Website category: auto
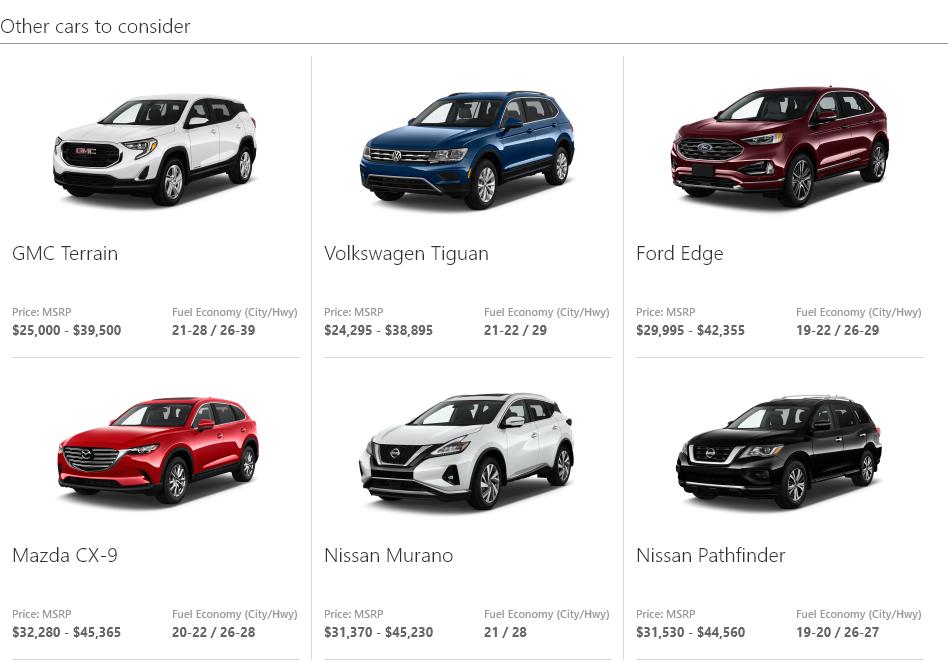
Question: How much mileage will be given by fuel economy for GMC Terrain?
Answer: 21-28 / 26-39

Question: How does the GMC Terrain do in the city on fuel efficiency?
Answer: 21-28

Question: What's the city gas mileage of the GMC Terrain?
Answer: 21-28

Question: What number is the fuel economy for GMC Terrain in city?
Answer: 21-28

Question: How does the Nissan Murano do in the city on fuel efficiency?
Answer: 21

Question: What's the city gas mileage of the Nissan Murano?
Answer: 21

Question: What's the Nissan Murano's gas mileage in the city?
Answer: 21

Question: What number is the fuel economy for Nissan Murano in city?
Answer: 21

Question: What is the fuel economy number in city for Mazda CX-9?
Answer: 20-22

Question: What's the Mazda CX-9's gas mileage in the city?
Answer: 20-22

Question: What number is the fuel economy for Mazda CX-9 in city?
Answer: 20-22

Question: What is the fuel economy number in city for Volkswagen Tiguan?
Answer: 21-22

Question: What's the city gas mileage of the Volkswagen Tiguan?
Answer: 21-22

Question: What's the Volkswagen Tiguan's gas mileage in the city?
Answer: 21-22

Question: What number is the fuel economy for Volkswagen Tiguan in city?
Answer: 21-22

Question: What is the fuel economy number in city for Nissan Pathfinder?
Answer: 19-20

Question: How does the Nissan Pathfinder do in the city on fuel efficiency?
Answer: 19-20

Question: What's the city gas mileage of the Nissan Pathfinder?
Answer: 19-20

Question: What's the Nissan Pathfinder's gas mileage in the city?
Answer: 19-20

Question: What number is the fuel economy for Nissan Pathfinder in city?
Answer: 19-20

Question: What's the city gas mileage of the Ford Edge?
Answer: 19-22

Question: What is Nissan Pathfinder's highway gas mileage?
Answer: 26-27

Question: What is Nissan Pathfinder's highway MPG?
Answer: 26-27

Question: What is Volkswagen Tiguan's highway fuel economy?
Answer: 29

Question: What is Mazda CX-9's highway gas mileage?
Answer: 26-28

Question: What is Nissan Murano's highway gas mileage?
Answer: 28

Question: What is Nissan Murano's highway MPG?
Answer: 28

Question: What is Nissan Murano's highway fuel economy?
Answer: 28

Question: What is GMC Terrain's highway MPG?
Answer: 26-39

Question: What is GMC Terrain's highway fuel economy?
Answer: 26-39

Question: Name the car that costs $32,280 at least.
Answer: Mazda CX-9

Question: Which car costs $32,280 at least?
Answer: Mazda CX-9

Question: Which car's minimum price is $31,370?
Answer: Nissan Murano

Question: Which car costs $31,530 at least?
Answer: Nissan Pathfinder

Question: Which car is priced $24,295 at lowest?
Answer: Volkswagen Tiguan

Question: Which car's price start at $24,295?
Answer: Volkswagen Tiguan

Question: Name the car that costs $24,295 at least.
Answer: Volkswagen Tiguan

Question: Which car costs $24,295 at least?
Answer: Volkswagen Tiguan

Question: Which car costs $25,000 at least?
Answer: GMC Terrain

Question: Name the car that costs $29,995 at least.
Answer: Ford Edge

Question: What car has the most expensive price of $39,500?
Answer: GMC Terrain

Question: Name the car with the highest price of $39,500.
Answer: GMC Terrain

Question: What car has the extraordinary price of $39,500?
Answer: GMC Terrain

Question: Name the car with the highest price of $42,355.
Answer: Ford Edge

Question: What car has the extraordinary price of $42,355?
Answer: Ford Edge

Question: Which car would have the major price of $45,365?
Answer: Mazda CX-9

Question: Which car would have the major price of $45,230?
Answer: Nissan Murano

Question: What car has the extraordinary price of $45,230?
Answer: Nissan Murano

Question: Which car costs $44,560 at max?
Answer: Nissan Pathfinder

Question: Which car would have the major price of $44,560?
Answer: Nissan Pathfinder

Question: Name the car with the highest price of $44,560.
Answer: Nissan Pathfinder

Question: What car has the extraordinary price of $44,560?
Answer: Nissan Pathfinder

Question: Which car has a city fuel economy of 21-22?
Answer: Volkswagen Tiguan

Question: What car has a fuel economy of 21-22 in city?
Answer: Volkswagen Tiguan

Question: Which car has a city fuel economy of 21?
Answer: Nissan Murano

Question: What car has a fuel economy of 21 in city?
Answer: Nissan Murano

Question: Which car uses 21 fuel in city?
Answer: Nissan Murano

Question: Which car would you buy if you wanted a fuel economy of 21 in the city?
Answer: Nissan Murano

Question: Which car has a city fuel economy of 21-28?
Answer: GMC Terrain

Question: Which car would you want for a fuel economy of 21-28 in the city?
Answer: GMC Terrain

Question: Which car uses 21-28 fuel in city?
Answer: GMC Terrain

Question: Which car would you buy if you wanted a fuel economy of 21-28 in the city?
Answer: GMC Terrain

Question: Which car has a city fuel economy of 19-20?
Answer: Nissan Pathfinder

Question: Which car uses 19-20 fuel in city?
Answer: Nissan Pathfinder